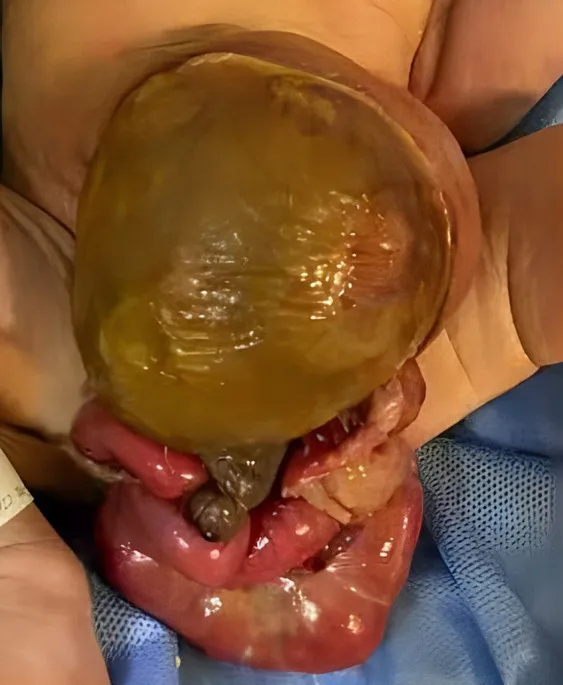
Preoperative ruptured omphalocele.
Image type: medical_photograph (other_medical_photograph)